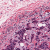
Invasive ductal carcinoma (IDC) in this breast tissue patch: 0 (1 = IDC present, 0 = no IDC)